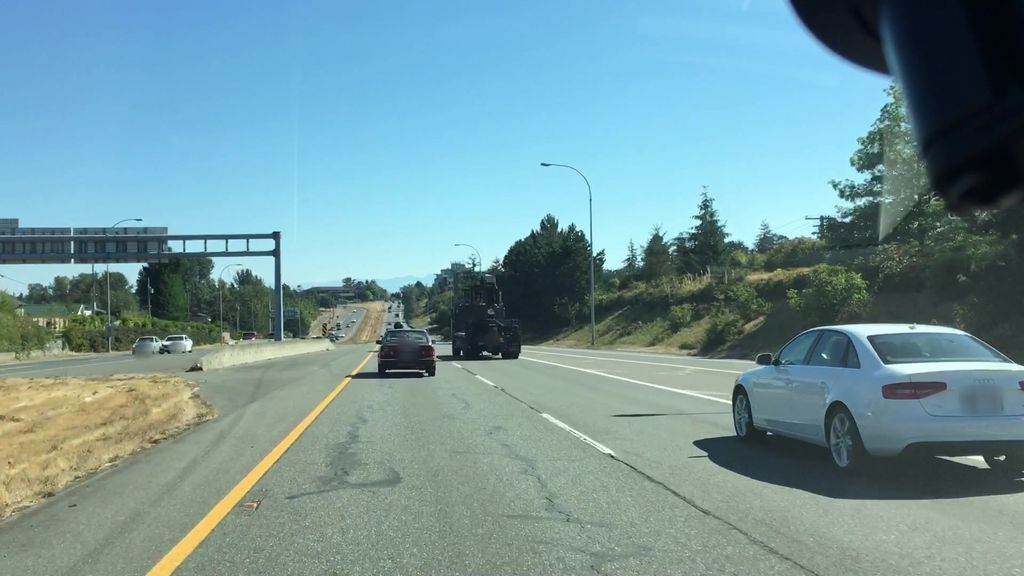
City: victoria